Field crop: maize
Growth stage: 2
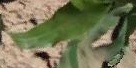
Species: maize